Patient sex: M
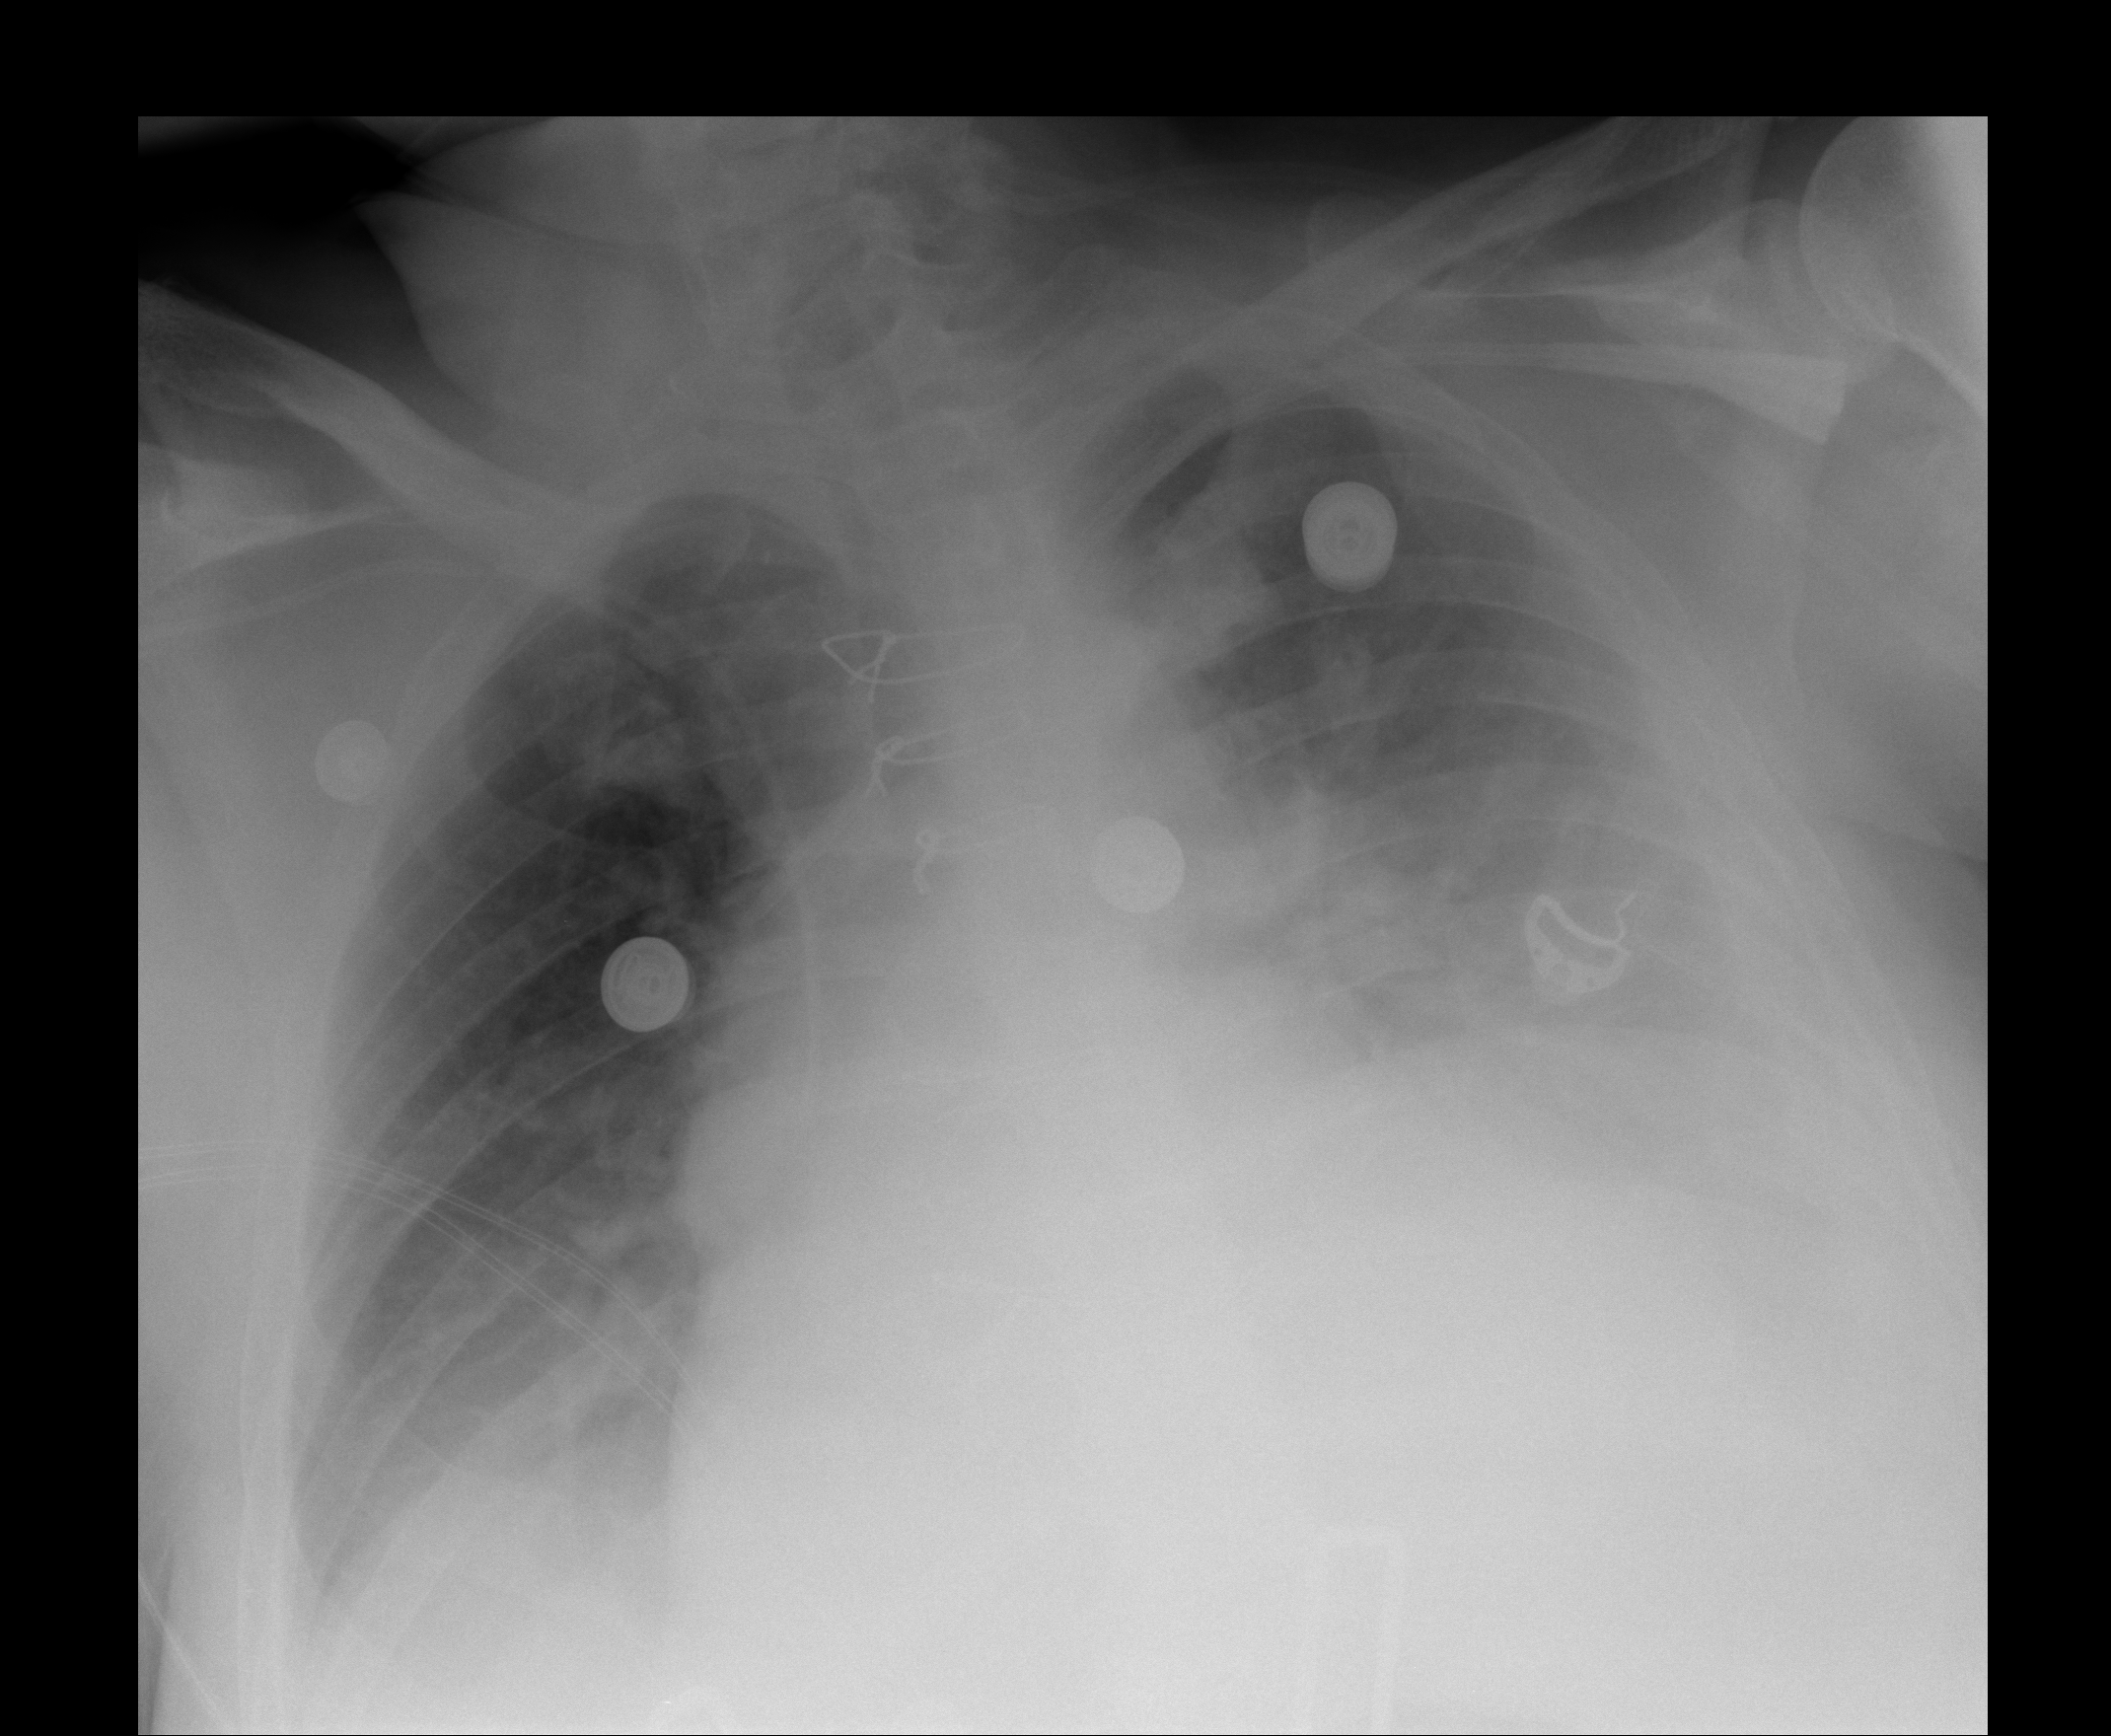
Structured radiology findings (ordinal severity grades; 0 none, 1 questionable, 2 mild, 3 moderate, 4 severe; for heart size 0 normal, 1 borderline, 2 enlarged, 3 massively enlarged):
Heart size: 2
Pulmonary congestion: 2
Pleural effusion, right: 2
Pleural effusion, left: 3
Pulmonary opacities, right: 0
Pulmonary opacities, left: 2
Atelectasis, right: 2
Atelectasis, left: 2